Chest X-ray. View position: AP
Patient age: 43
Patient sex: F
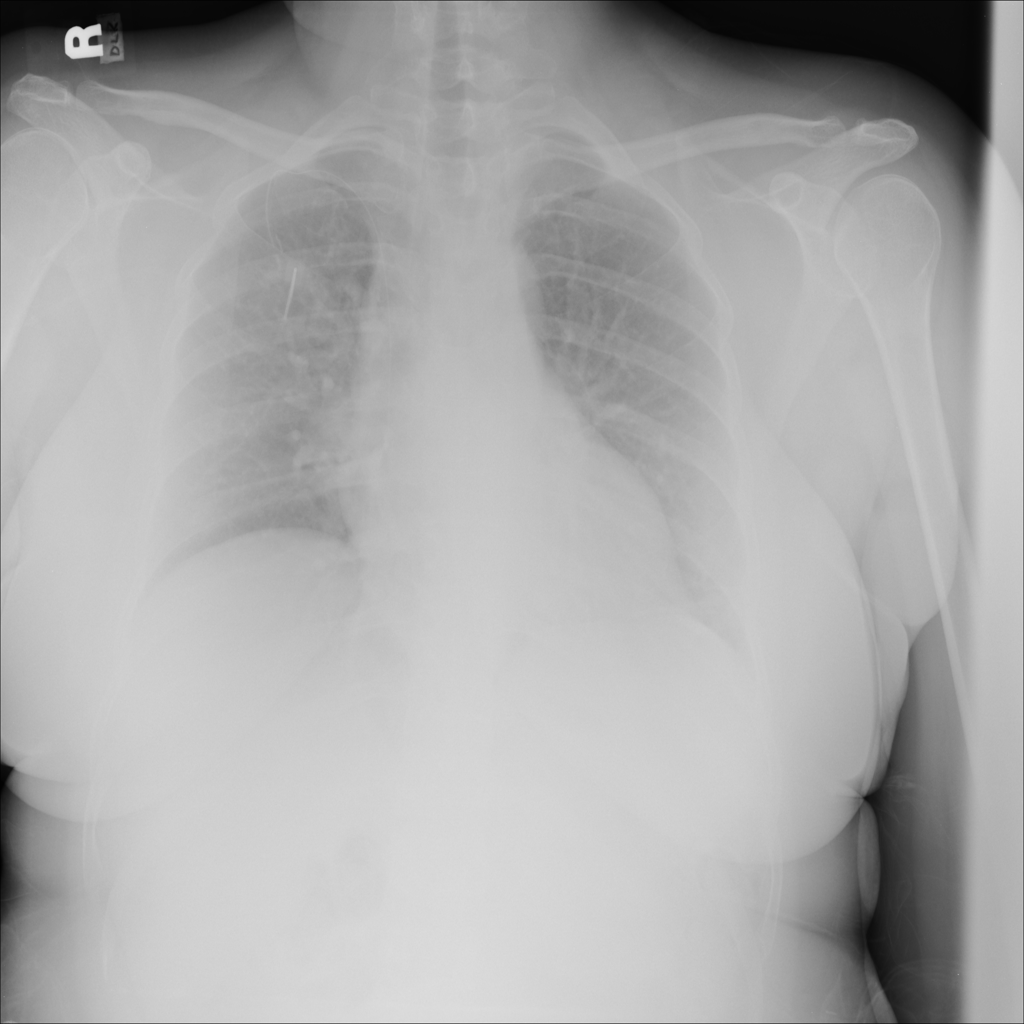
Finding: Pneumothorax